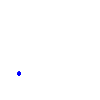
Particle: kaon